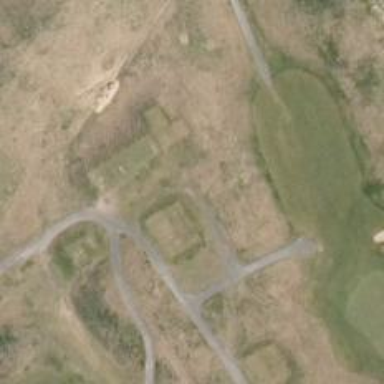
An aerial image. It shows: Pathway for golfing.